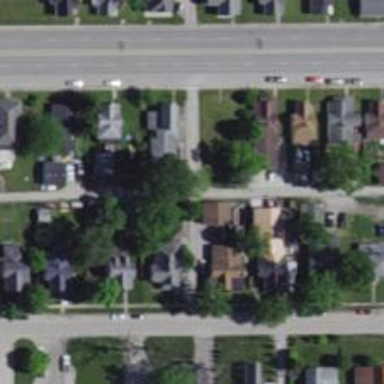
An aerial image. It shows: Alleyway designated as service road.